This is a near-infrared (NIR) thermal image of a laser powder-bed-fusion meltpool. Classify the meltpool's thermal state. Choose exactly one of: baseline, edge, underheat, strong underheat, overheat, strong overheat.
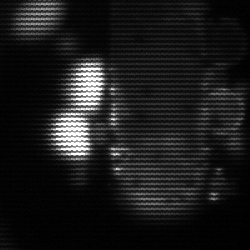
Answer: strong underheat